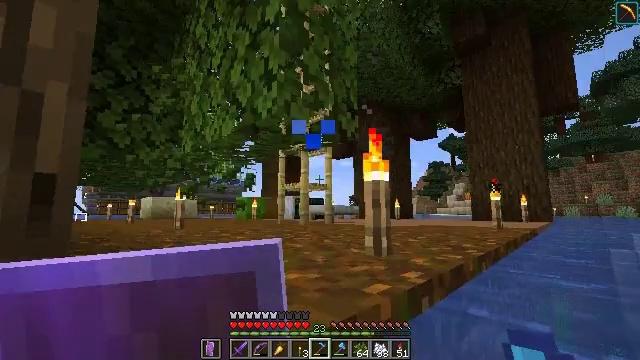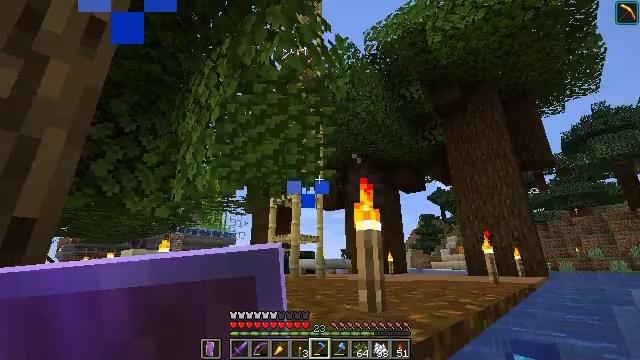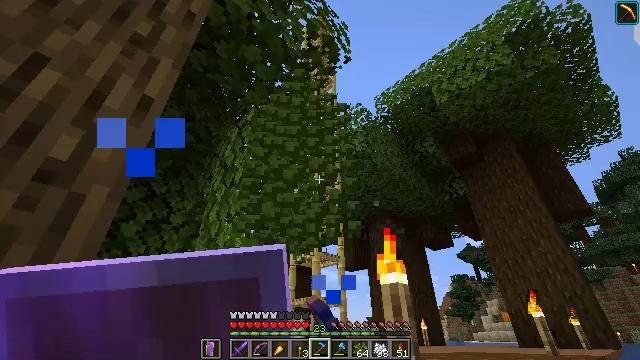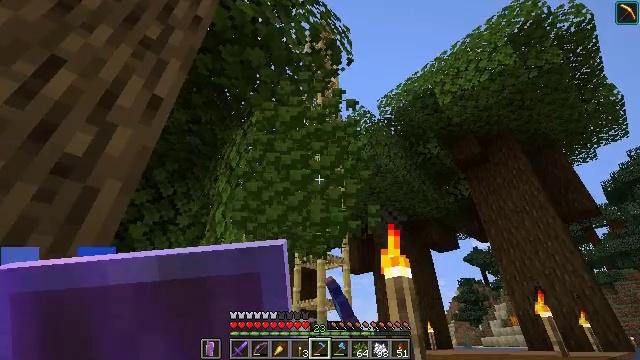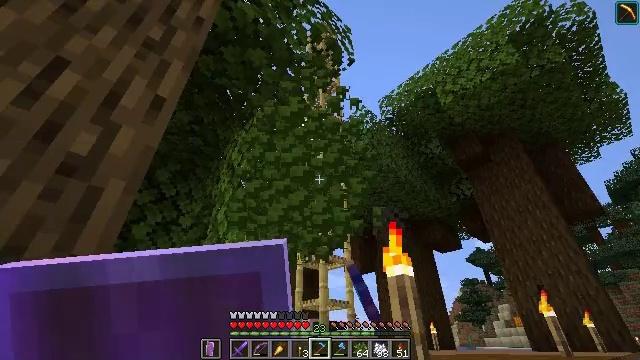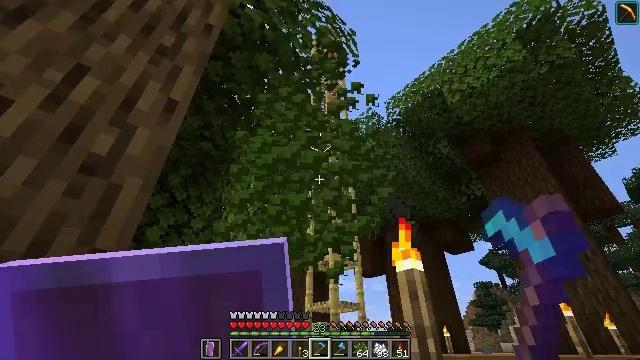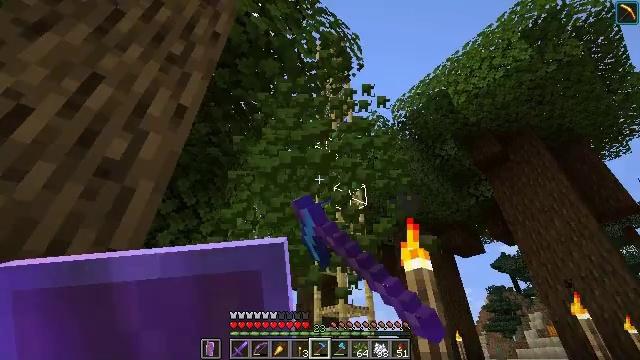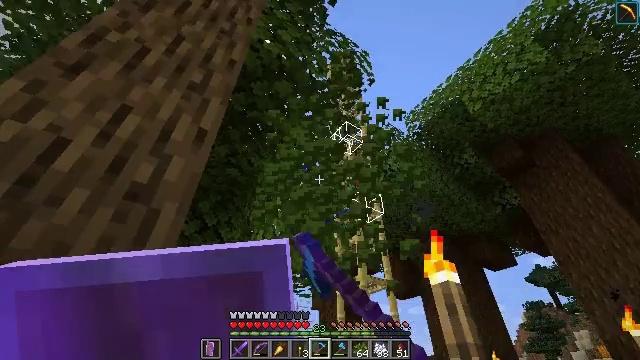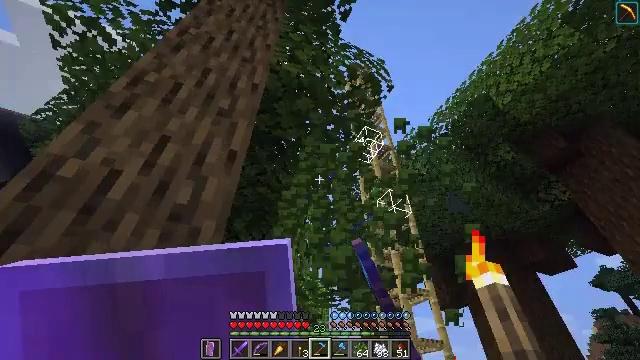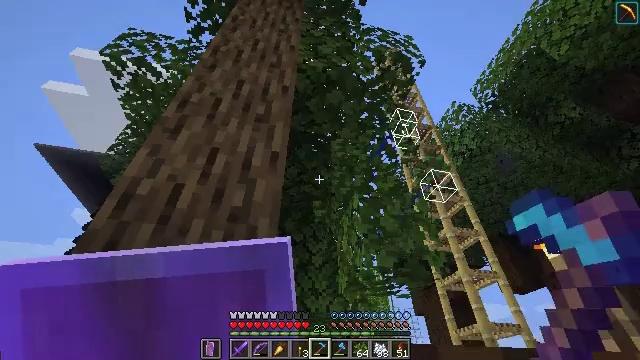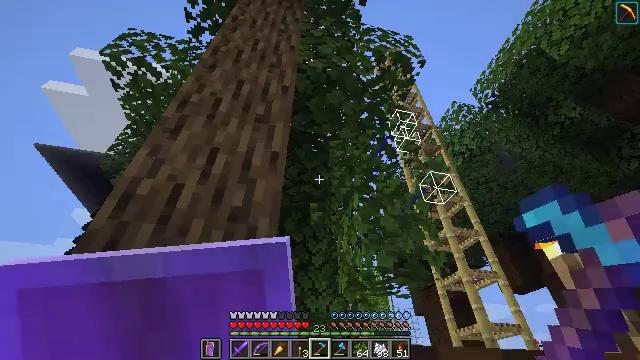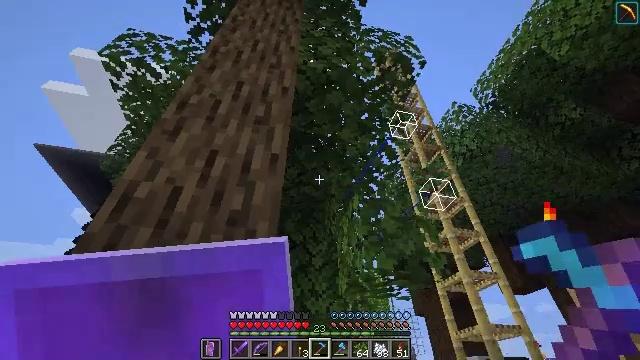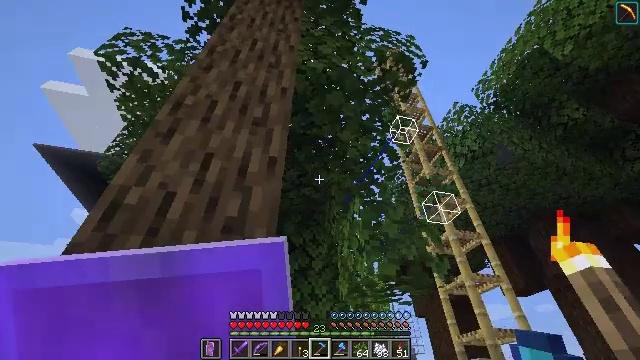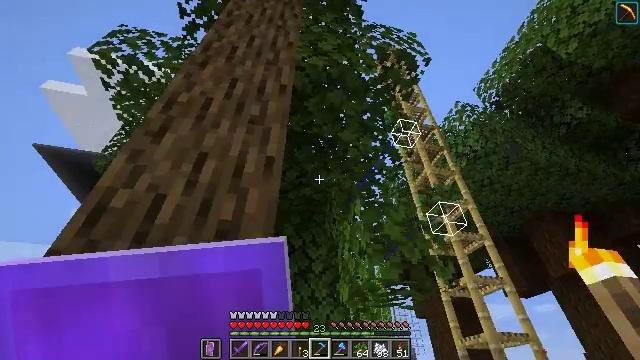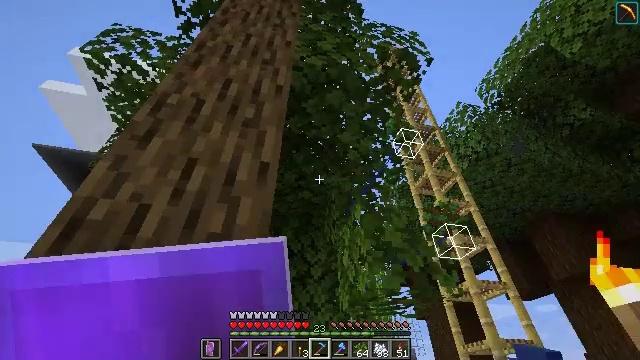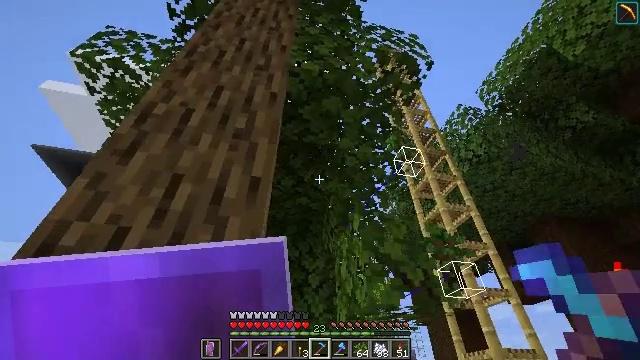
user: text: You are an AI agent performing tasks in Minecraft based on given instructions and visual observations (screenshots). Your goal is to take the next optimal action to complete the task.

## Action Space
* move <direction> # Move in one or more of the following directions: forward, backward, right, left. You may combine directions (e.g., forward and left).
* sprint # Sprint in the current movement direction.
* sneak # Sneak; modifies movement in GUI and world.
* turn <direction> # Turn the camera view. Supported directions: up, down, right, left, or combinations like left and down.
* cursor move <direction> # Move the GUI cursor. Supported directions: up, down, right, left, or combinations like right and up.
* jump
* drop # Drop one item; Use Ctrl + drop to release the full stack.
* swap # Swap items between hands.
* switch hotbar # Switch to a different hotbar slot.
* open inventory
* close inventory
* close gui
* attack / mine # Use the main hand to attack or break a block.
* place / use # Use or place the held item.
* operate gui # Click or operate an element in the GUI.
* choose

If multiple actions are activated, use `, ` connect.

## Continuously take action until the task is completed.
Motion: motion action
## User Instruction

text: Trim the tree by mining oak leaves.
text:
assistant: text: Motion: turn right and up, attack / mine
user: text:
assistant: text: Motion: turn left and up, attack / mine
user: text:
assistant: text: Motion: turn left, attack / mine
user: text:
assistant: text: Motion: attack / mine
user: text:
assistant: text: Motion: turn left, attack / mine
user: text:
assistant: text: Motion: turn left and up
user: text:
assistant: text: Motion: turn left and up
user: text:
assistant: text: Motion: turn left and up
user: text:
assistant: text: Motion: turn left and down
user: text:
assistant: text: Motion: jump
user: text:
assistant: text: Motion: jump
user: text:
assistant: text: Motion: move forward, jump
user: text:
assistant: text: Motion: move forward, jump
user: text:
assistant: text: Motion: move forward, jump
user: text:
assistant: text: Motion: move forward, jump
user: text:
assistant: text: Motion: move forward, jump
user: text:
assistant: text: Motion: move forward, jump
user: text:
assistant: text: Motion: move forward, jump
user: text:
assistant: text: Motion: move forward, turn right, jump
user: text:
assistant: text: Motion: move forward, jump
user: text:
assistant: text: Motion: move forward, jump
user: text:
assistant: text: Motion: move forward, jump
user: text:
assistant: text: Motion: move forward, jump
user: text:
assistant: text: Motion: move forward, jump
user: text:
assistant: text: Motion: move forward, jump
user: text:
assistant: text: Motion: move forward, turn left and up, jump
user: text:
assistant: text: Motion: move forward, turn left and up, jump
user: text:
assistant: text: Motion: move forward, turn left and up, jump
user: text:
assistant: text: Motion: move forward
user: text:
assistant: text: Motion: no_op